Question: I am currently building an app to get a data from a json api.
I want to get the number 54 from the json code.
here is the json <URL>
I have tried making model class of the json api here
'''
class TeerModel{
String text;
TeerModel(this.text);
TeerModel.fromJson(Map<String, dynamic>parsedJson){
text = parsedJson['text'];
}
}
'''
But I can't get the result so i removed it
Here is the code
'''
import 'package:flutter/material.dart';
import 'package:http/http.dart' show get;
import 'models/teer_model.dart';
import 'dart:convert';
class Appss extends StatefulWidget {
@override
_AppssState createState() => _AppssState();
}
class _AppssState extends State<Appss> {
String result = "1S";
void fetchData ()async{
var response1 = await get("http://motyar.info/webscrapemaster/api/?url=http://teertoday.com/&xpath=/html/body/div[5]/div/table/tbody/tr[3]/td[1]#vws");
var teerModel = json.decode(response1.body);
var line = teerModel["text"].replaceAll(new RegExp(r"(\s
)"), "");
print(line);
}
@override
Widget build(BuildContext context) {
return MaterialApp(
home: Scaffold(
appBar: AppBar(title: Text("Teer result"),),
floatingActionButton: FloatingActionButton(
onPressed: fetchData,
),
body: Center(
child: Text("The result is: $result"),
),
),
);
}
}
'''
I only want to get the number 54 from "text" so I use regex
I expected the output will be 54 but instead I get this error

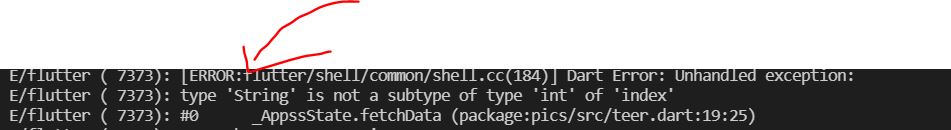
Answer: If you look at your json, you will see that it is entirely surrounded by '[...]', meaning that it is a json array. 'json.decode' will convert this into a Dart 'List<Map<String, dynamic>>'. It looks like you want the first / zero'th element of this array/list.
Change:
'''
var line = teerModel["text"].replaceAll(new RegExp(r"(\s
)"), "");
'''
to
'''
var line = teerModel[0]["text"].replaceAll(new RegExp(r"(\s
)"), "");
'''
Don't forget to call 'setState' so that your widget rebuilds itself.